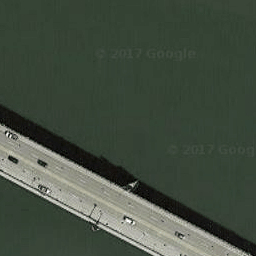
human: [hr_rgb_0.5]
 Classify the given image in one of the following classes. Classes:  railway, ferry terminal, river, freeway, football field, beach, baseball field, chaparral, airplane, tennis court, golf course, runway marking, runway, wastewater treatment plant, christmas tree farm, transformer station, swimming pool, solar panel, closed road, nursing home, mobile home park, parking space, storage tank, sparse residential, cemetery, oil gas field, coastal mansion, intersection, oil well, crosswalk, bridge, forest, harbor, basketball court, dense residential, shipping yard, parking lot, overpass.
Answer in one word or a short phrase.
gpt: bridge